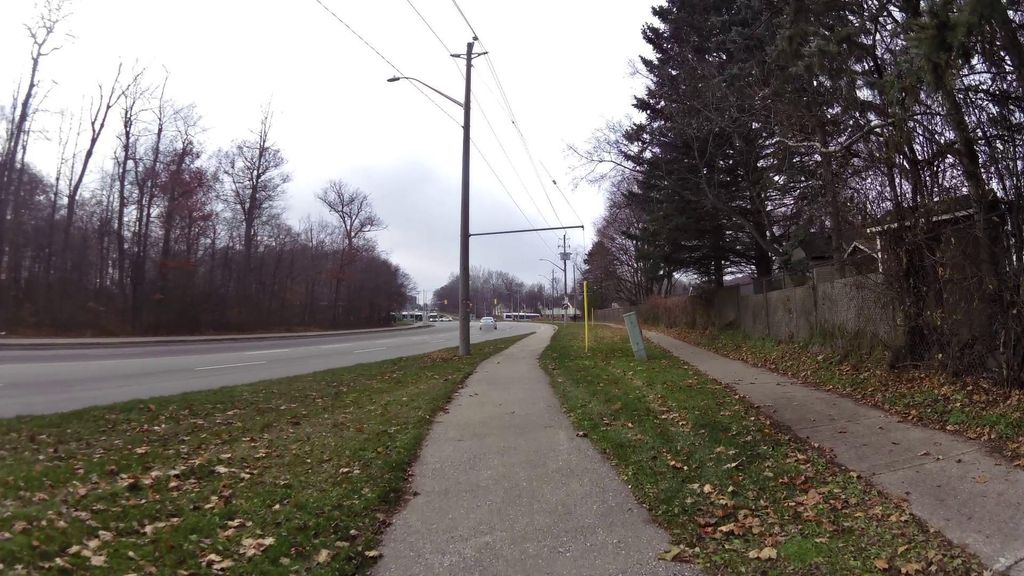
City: kitchener-waterloo